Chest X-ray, AP view. Patient: 38 years old, sex F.
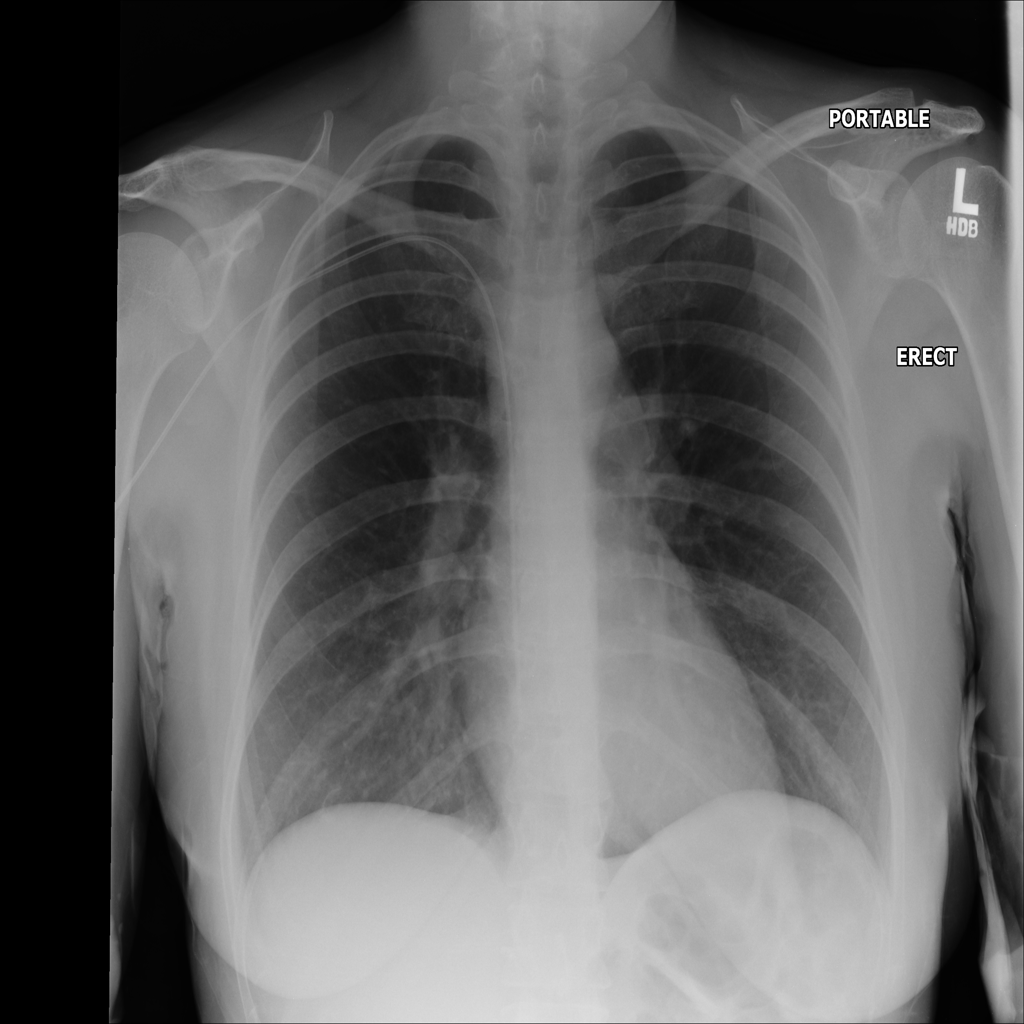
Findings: No Finding